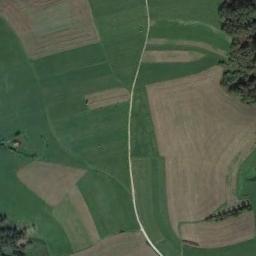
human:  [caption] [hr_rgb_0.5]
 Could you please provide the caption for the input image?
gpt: There are lots of trees beside the rectangular farmlands .

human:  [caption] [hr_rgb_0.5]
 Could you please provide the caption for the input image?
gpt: There are some green and bare rectangular farmland .

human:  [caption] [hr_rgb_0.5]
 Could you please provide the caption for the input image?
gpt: Several green and brown mixed-sized rectangular farm fields .

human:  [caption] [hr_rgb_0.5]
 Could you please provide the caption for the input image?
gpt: Some rectangular farmlands of different sizes and a grove of trees are on the ground and a road goes through the farmlands .

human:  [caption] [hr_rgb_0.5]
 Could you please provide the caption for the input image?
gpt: There are some green rectangular farmlands and yellow ones .